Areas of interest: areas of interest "All-Beings Tower"
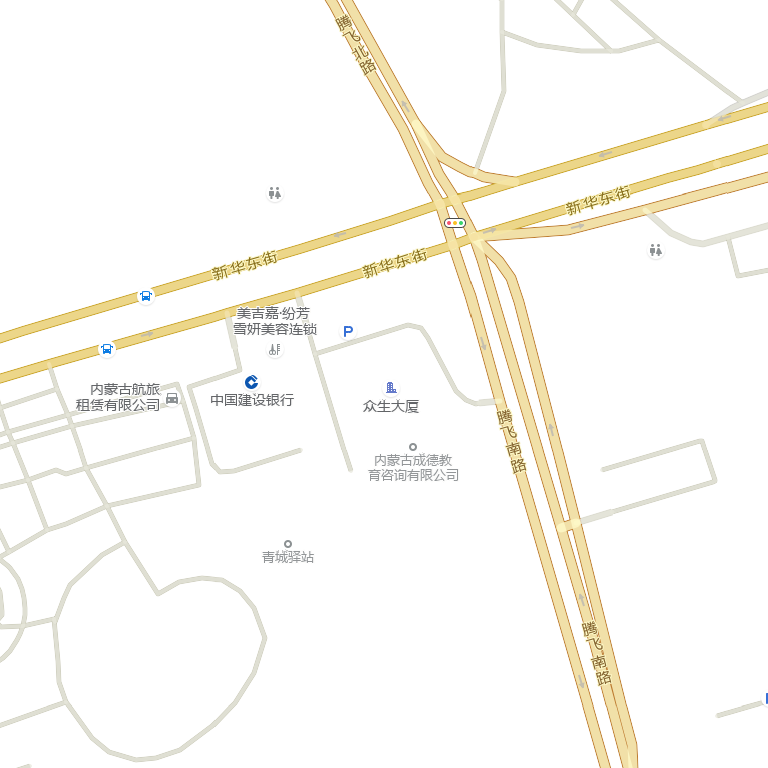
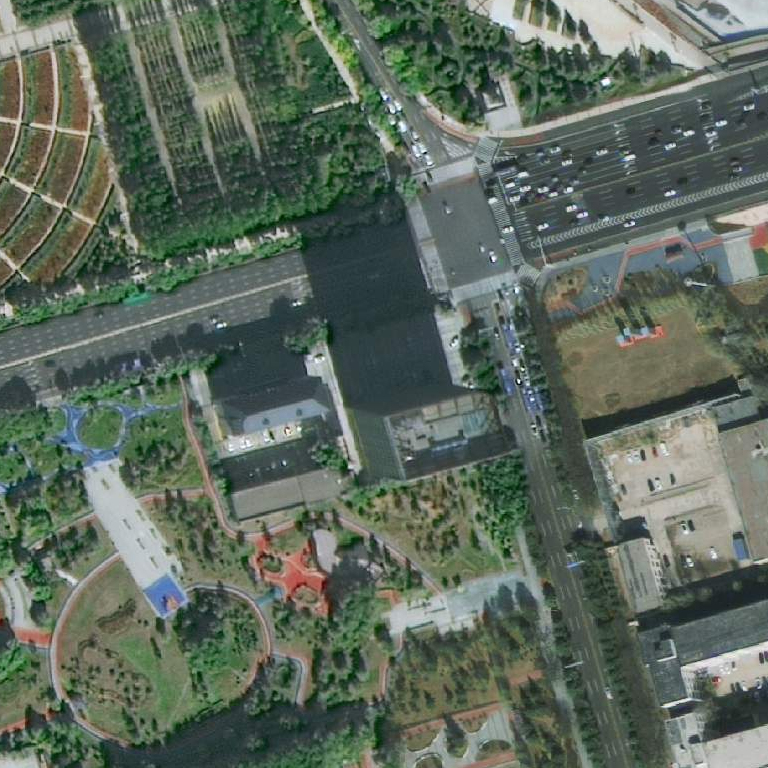